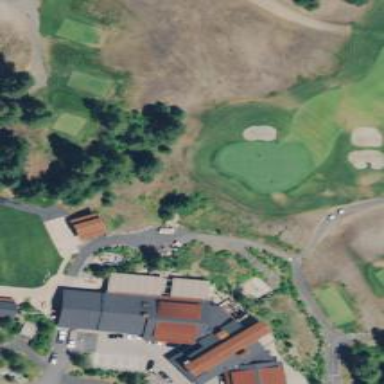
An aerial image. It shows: Golf course.